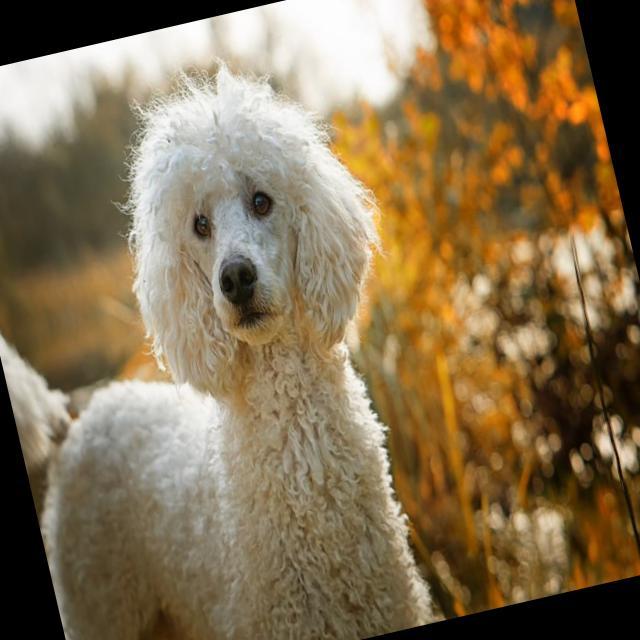
Healthy canine skin — no visible lesions, inflammation, or abnormalities. The skin and coat appear normal.